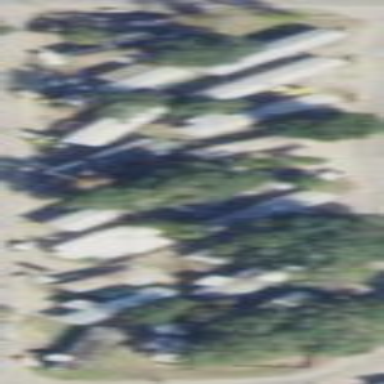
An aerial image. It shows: Residential area known as trailer park.